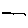
Label: line